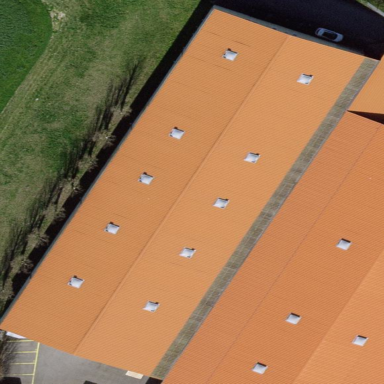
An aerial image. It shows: Industrial building.